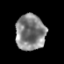
Tissue: prostate
Cell type: T cells
Senescence score: 0.3077
Nuclear area (px): 1046
Mean DAPI intensity: 131.14